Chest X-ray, AP view. Patient: 66 years old, sex F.
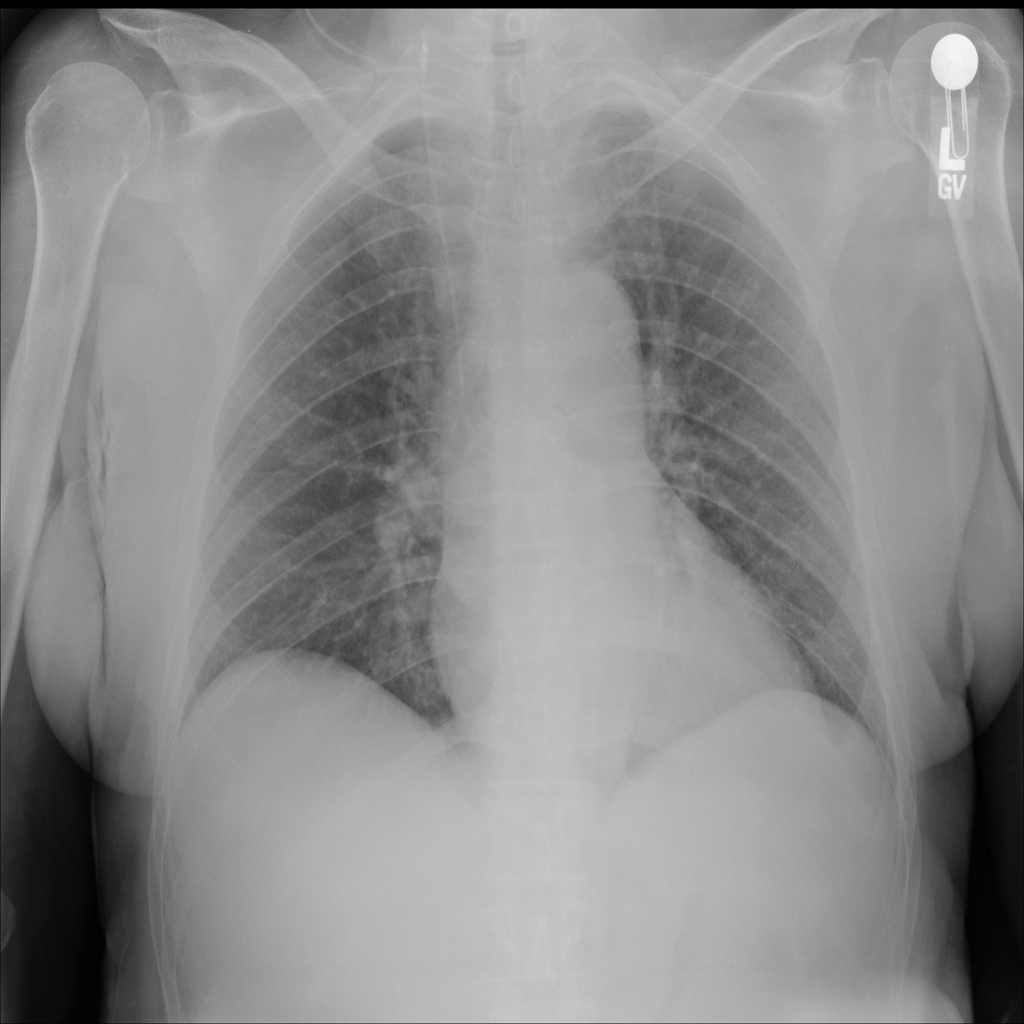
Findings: No Finding